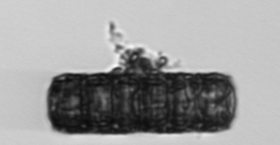
Label: Paralia_sulcata